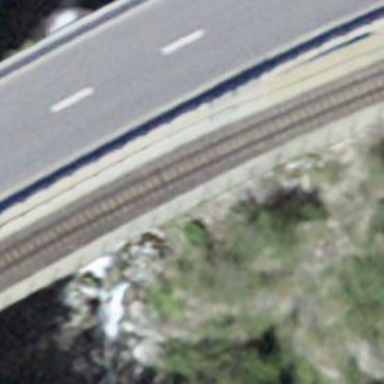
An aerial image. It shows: Narrow-gauge railway bridge with electrified contact line.